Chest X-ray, PA view. Patient: 20 years old, sex M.
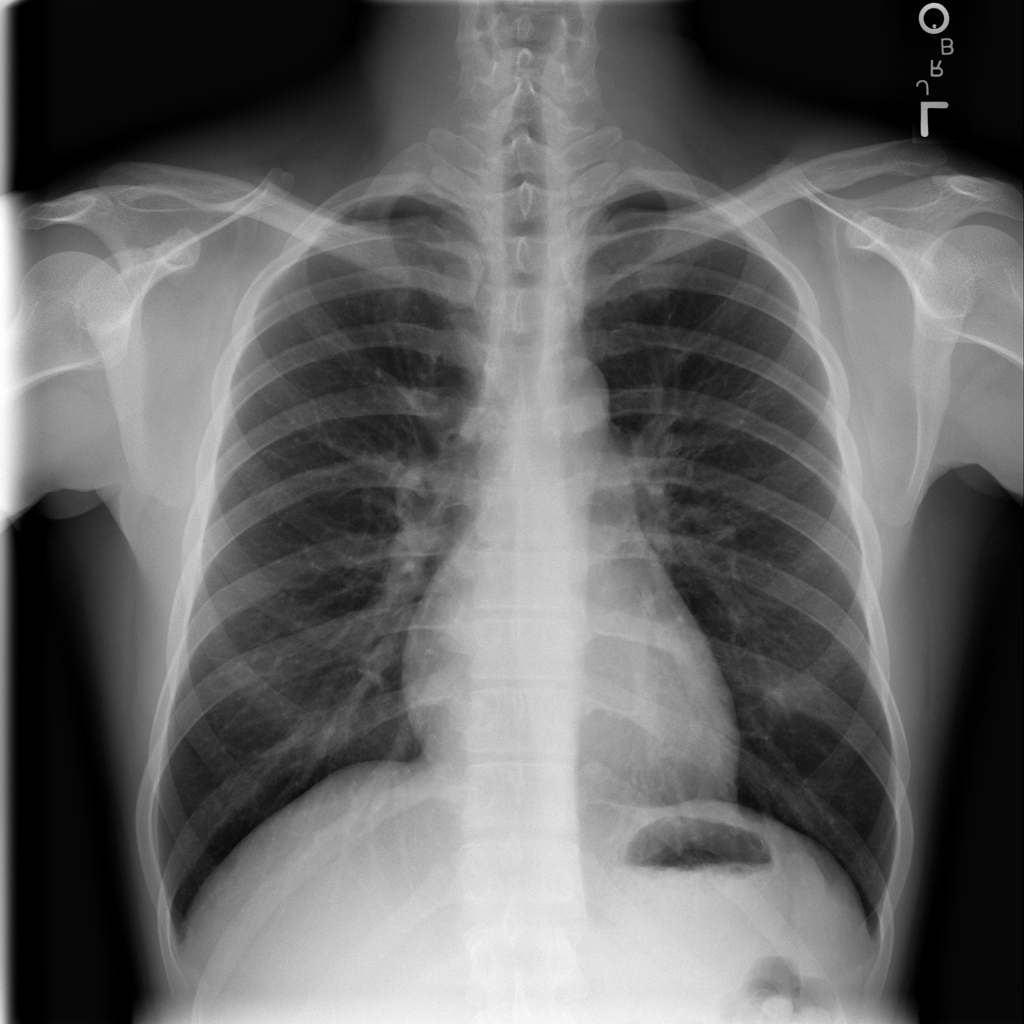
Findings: No Finding